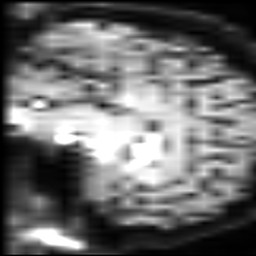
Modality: inplaneT2
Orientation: sagittal